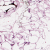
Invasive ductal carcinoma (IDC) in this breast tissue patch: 0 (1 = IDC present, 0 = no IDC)